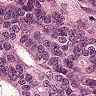
Metastatic tissue present: yes